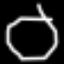
Label: octagon